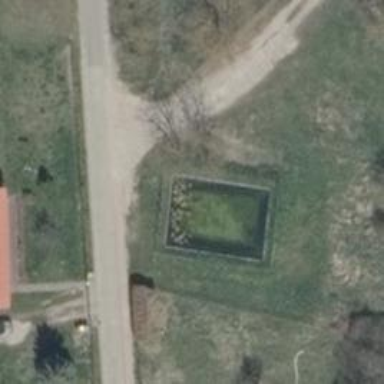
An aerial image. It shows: Fire water pond meant for emergency use.